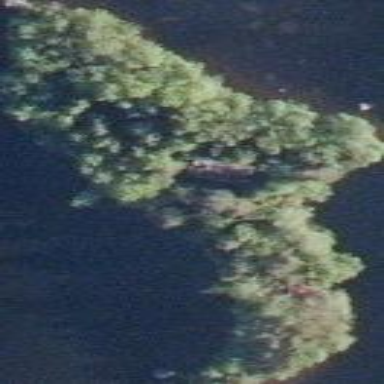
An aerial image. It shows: Islet.